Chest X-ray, PA view. Patient: 65 years old, sex F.
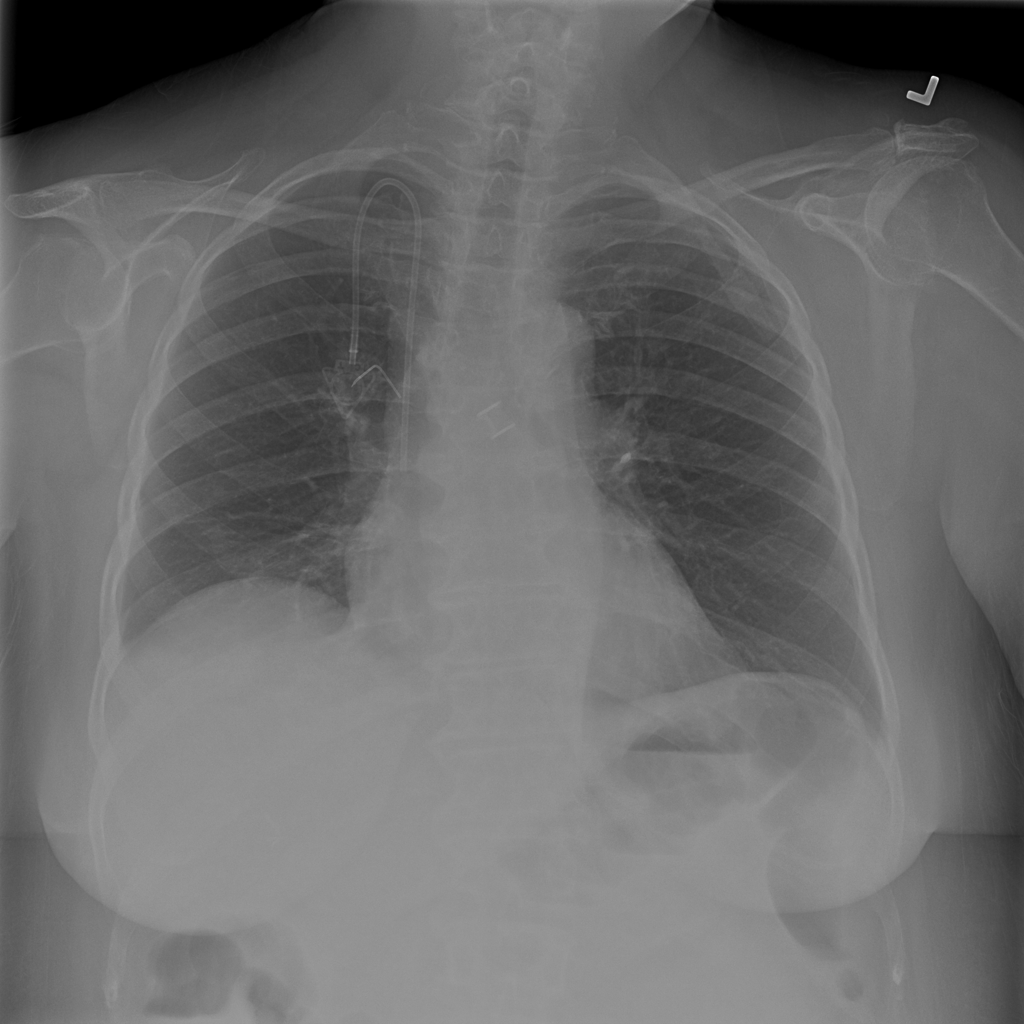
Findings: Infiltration